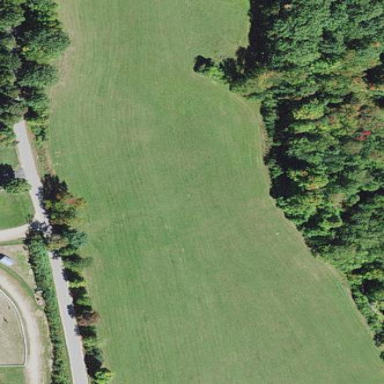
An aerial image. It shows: Pasture covered in meadow.